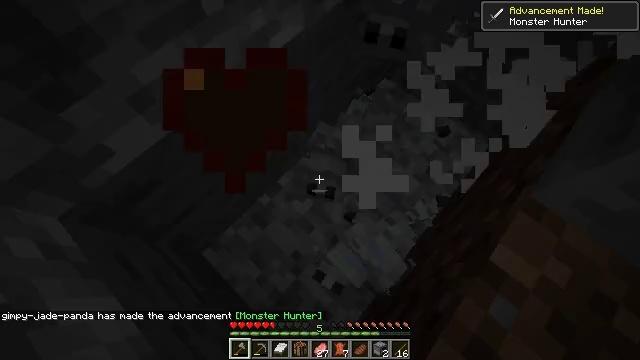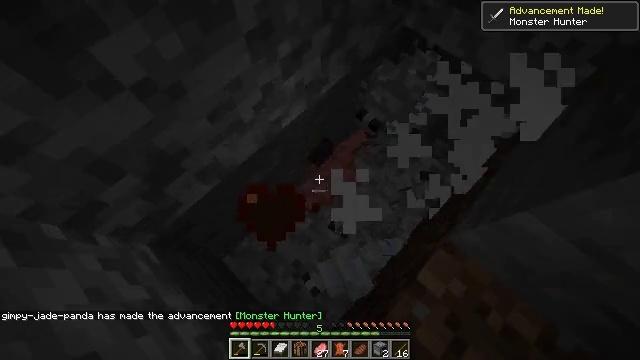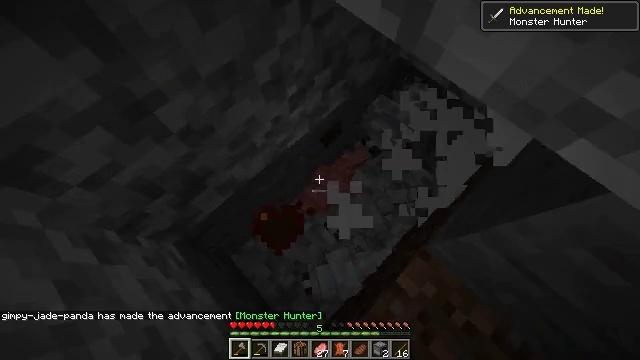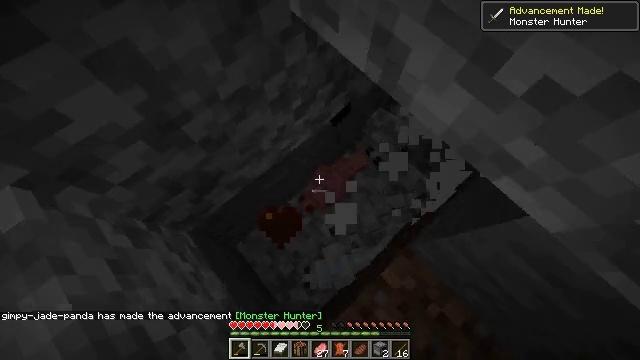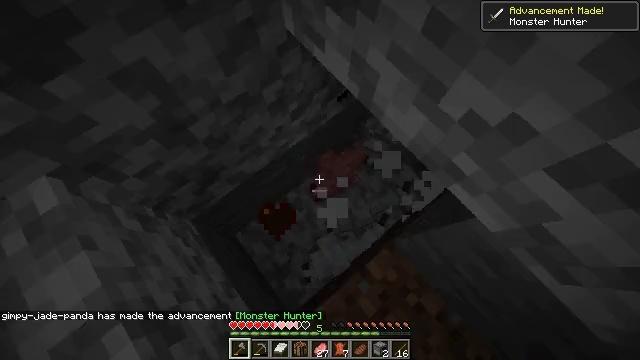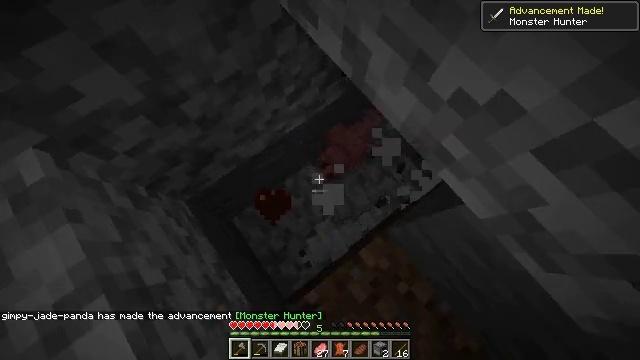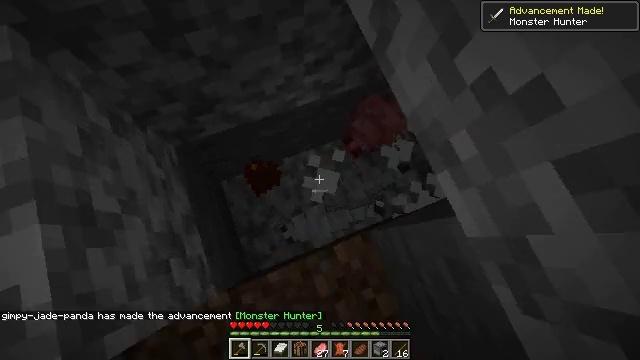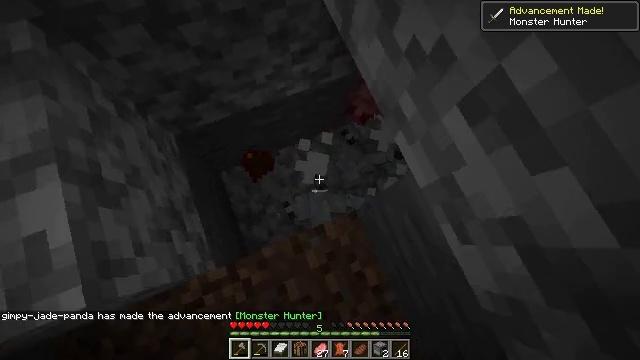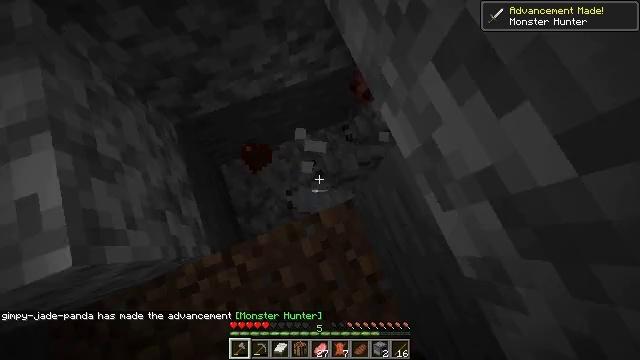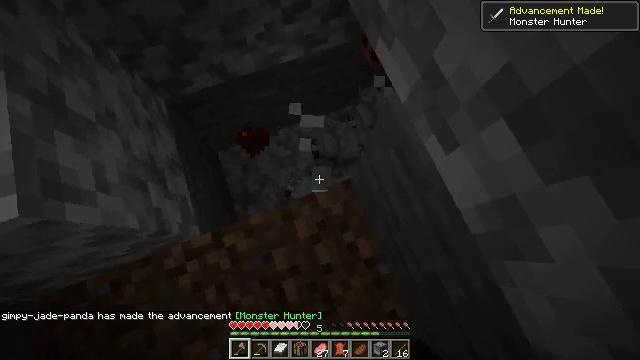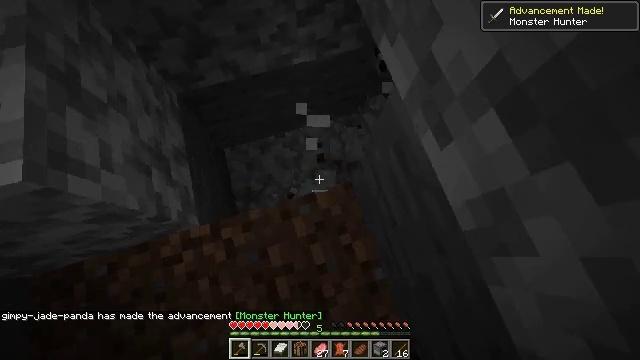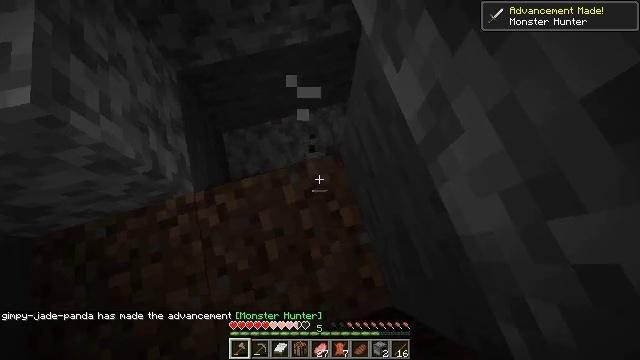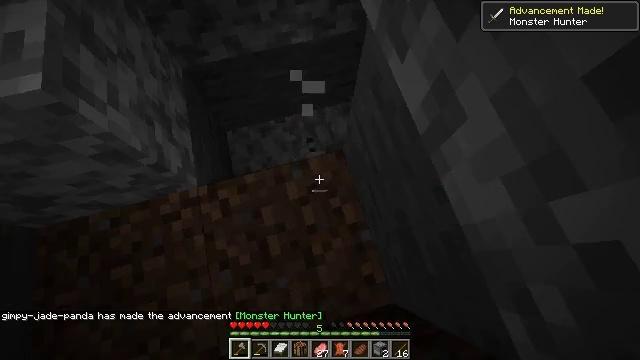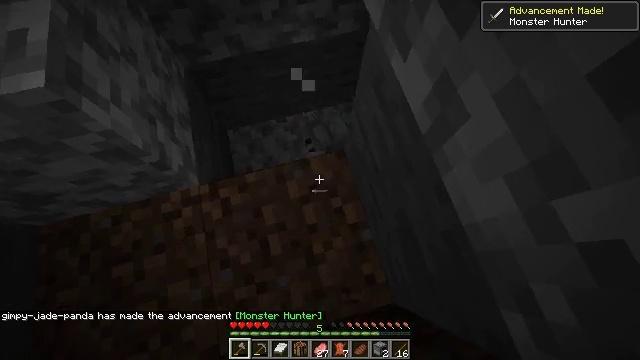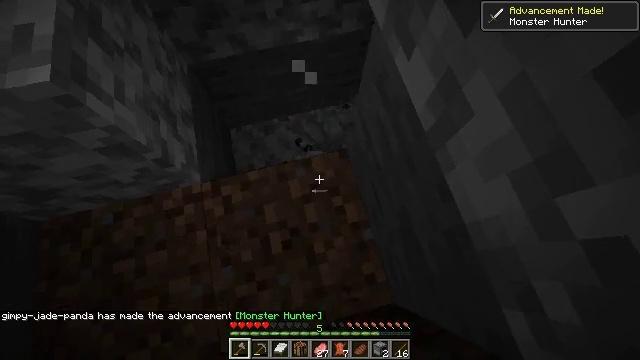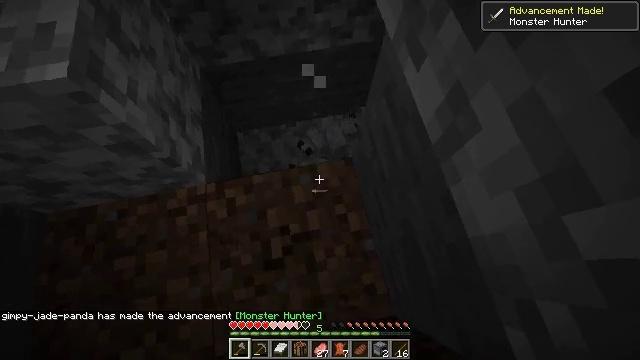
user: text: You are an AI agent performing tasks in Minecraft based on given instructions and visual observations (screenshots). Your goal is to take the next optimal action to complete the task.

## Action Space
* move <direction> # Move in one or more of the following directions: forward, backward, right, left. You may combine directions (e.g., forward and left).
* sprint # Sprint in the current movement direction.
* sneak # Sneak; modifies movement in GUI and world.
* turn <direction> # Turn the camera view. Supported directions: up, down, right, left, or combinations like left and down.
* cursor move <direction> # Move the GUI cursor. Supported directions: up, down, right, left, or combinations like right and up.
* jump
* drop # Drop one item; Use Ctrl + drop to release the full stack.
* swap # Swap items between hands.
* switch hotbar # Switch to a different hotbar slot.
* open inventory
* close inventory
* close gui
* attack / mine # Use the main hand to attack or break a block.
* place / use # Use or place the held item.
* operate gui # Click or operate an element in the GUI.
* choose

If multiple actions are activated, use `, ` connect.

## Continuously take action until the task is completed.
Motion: motion action
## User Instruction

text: Kill a silverfish.
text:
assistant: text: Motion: move back and move right, turn left, jump
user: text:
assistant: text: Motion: move back and move right, turn left, jump
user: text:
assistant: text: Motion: move back and move right, turn left and down, jump
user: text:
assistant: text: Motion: move back and move right, turn left and down, jump
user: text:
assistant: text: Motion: move back and move right, turn left and down, attack / mine, jump
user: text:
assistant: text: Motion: move back and move right, turn left and down, attack / mine
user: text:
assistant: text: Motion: move back and move right, turn left, attack / mine
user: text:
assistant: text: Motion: move back and move right, turn left, attack / mine
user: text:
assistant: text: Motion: move back and move right, turn left
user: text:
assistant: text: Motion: move back and move right, turn left and up
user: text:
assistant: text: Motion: move back, turn left and up
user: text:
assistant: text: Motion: turn left
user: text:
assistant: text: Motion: attack / mine
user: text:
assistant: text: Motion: attack / mine
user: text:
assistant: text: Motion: turn left and up, attack / mine
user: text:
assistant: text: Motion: turn left and up
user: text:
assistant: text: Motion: no_op
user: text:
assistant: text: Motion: no_op
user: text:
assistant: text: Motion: no_op
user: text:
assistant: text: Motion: turn up
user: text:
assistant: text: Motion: no_op
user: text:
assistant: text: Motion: attack / mine
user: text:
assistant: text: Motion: attack / mine
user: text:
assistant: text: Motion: attack / mine
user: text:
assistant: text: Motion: turn up
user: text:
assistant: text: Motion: turn left and up
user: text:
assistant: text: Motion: no_op